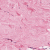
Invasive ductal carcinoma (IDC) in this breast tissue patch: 0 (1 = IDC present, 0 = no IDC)